【题型】填空题　【知识点】立体几何　【难度】easy
在$\triangle ABC$中，$AC=2\sqrt{3}$，顶点$B$在以$AC$为直径的圆上.点$P$在平面$ABC$上的射影为$AC$的中点，$PA=2$，则三棱锥$P-ABC$外接球的半径为\underline{\quad\quad}.
【解答】
\vspace{8pt}
\noindent
\textbf{【答案】}$2$

\vspace{3pt}
\noindent
\textbf{【分析】}根据三棱锥的外接球几何关系和勾股定理即可求.

\vspace{5pt}
\noindent
\textbf{【详解】}

设球的半径为$R$，

\noindent
所以$R^2=OC^2=OM^2+MC^2=(R-1)^2+(\sqrt{3})^2$，

\noindent
解得$R=2$，

\noindent
所以外接球的半径为$2$.

\vspace{5pt}
\noindent
故答案为：$2$

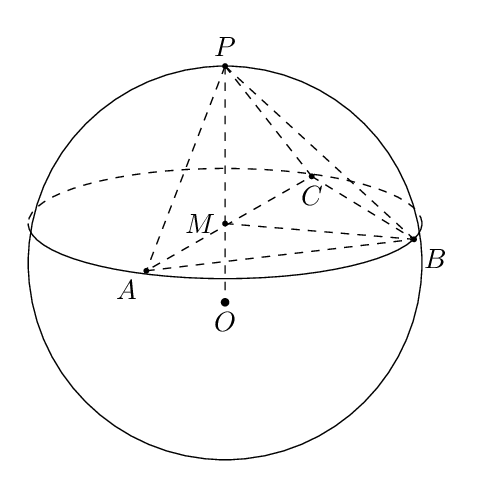
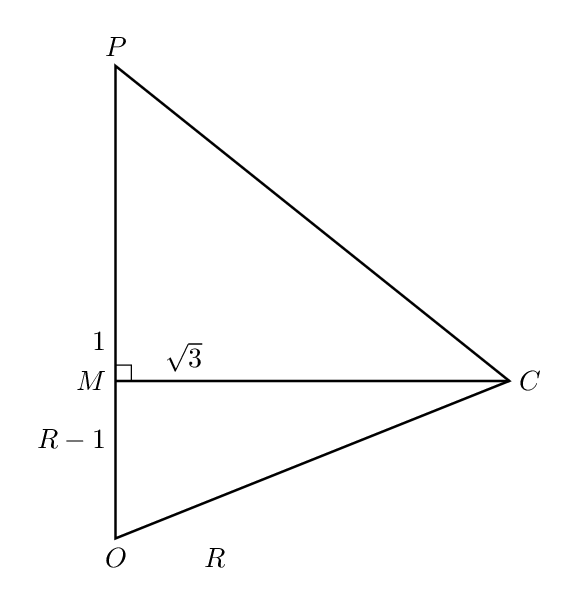